Question: I tried to follow the instructions given in the link <URL>
I want to be able to test my facebook app locally . It however does not seem to be working . I cant figure out where i am getting it wrong .
I have also made the following entry in my hosts file .
127.0.0.1 localhost/ -webapp
What wrong have i done ? i am unable to figure it out . This works fine on the live server and one of the machines . However i dont think i can change the app settings to suit my preferences .
More details :
Code which calls the facebook Api :
$facebook_login_url = $facebook->getLoginUrl(array('scope' => $facebook_app_permissions, 'redirect_uri' => $redirect_uri));
The redirect_uri uses get_url() api which resolves to localhost on my system as i am accessing the App by typing /localhost/xxxxx-webapp on my browser ..
Now facebook does not know to connect back to locahost . Hence instead i am redirected to localhost xampp page . There is no error message in the screen nor on the console .
I am trying to get facebook to connect back but i wonder what i am doing wrong . Can somone show me a sample entry in the hosts file ?
The information about the app in facebook is already as shown in the screen shot .
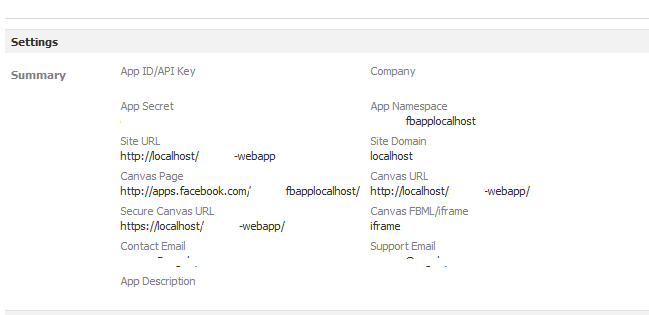
Answer: this is what worked for me . I hope someone stumbles upon it when they are lost .
<URL>